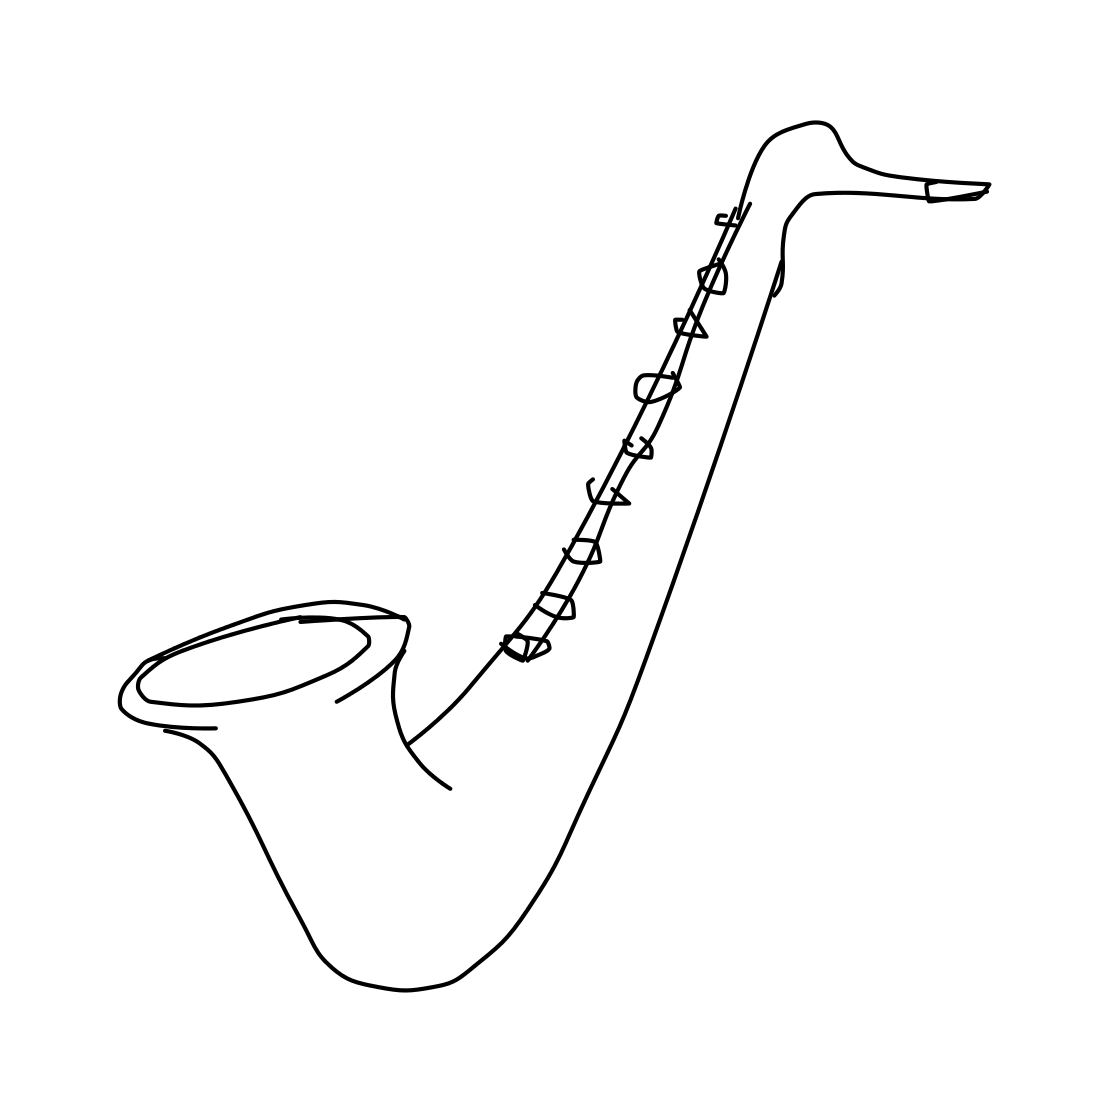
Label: saxophone